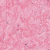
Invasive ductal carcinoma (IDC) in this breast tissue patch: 0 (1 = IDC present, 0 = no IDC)